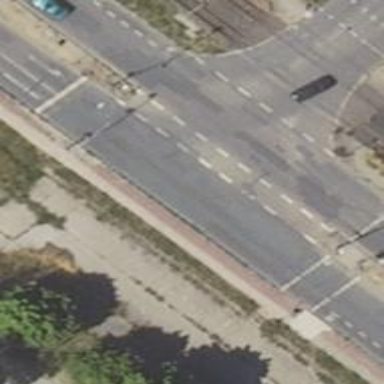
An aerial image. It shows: Road with traffic signals.